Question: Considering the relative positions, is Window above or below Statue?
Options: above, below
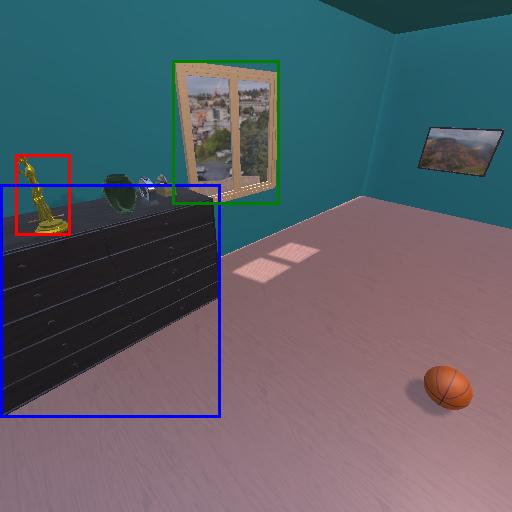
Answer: above